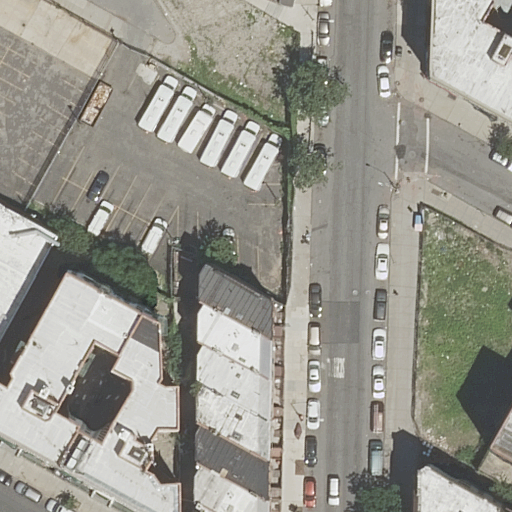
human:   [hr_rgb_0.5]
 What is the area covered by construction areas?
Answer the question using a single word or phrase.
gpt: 0m2

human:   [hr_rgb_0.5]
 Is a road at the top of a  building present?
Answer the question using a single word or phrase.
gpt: yes

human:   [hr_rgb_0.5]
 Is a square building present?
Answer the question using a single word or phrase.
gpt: no

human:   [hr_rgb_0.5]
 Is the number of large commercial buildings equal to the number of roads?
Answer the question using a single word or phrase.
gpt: no

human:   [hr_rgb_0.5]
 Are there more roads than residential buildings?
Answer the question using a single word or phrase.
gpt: no

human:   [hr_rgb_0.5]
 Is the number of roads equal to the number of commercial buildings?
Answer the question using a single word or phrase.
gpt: no

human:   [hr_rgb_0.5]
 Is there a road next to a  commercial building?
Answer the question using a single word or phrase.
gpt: no

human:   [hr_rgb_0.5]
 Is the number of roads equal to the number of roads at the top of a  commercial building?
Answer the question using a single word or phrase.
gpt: no

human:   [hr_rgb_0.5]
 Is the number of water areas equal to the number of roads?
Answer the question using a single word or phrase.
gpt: no

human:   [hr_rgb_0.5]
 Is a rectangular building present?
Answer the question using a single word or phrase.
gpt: yes

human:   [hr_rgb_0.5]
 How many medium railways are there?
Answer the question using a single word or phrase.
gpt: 0

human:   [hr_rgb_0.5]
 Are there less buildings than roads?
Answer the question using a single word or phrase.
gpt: no

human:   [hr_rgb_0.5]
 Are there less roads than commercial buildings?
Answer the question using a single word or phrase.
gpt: no

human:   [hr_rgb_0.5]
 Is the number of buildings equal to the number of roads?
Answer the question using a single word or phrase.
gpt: no

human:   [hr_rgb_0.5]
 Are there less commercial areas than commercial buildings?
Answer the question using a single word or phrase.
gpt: no

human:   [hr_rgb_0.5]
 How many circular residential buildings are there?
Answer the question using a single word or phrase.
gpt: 0

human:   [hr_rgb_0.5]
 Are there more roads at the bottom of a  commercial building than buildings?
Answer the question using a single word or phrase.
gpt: no

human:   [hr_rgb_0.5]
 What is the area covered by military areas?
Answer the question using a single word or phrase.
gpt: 0m2

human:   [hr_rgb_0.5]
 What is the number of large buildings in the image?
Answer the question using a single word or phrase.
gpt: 1

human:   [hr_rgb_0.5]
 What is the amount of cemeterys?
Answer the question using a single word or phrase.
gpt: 0

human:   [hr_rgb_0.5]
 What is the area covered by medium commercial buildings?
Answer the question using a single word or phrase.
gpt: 0m2

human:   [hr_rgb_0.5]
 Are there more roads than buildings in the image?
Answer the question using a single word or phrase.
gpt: no

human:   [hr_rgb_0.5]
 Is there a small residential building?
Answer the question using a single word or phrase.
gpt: yes

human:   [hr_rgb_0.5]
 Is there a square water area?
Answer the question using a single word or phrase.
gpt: no

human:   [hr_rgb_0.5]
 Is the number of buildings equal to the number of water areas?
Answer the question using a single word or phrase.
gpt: no

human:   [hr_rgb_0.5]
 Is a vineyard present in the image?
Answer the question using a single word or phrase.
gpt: no

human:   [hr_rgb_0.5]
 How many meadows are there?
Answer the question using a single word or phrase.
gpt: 0

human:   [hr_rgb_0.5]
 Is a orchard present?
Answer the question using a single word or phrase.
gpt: no

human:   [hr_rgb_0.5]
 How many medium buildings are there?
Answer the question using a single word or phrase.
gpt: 6

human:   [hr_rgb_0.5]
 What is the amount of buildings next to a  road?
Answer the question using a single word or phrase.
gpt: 13

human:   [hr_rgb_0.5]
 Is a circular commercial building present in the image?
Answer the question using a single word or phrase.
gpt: no

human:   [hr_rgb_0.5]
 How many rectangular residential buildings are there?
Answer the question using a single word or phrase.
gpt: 11

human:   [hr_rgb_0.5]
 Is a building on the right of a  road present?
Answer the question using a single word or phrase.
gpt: yes

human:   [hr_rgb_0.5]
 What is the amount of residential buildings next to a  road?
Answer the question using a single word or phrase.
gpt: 13

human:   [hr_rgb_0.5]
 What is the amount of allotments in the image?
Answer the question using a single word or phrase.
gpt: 0

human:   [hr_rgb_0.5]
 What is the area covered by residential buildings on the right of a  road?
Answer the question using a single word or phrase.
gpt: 1253m2